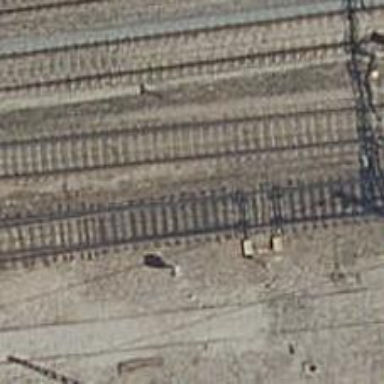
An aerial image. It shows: Railway track with contact lines for electrification.